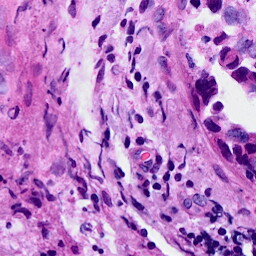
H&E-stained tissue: Breast